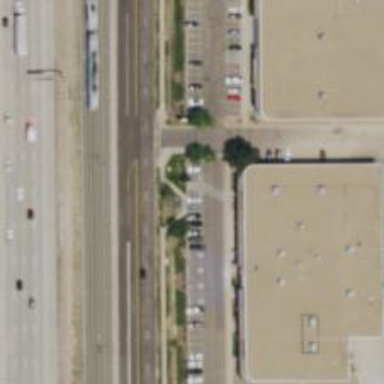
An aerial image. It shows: Parking space.